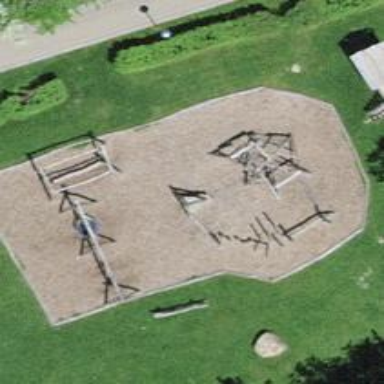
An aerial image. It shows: Playground area for leisure land.